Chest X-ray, AP view. Patient: 24 years old, sex M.
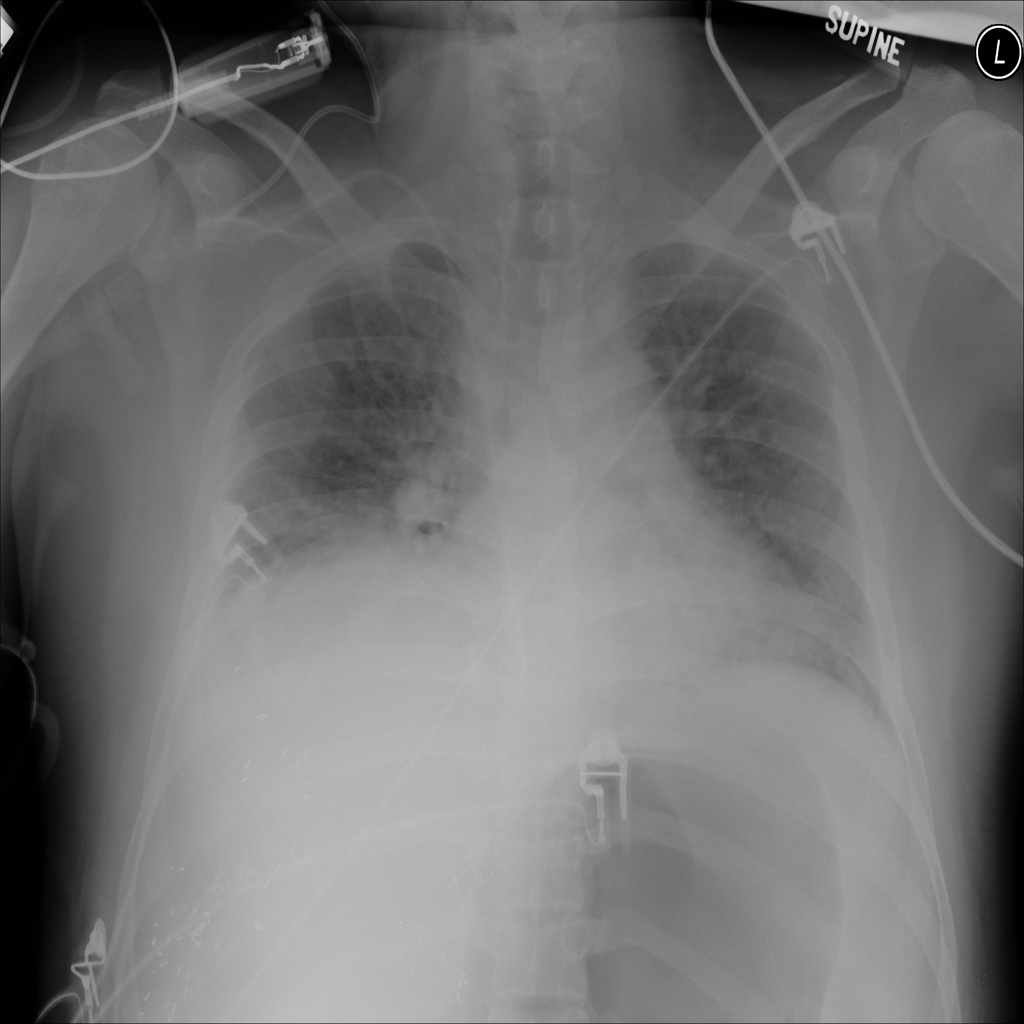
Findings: No Finding